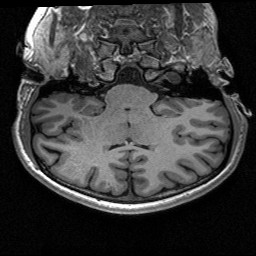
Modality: T1w
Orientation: sagittal
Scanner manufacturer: siemens
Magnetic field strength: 3 T
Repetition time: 2.53 s
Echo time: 0.00267 s